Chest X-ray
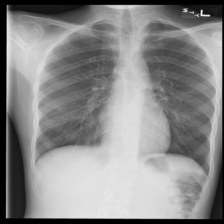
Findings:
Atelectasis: negative
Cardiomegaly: negative
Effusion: negative
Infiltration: positive
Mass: negative
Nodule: negative
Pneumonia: negative
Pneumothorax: negative
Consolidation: negative
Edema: negative
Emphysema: negative
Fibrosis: negative
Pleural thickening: negative
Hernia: negative